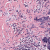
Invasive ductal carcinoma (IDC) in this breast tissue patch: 1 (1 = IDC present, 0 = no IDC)